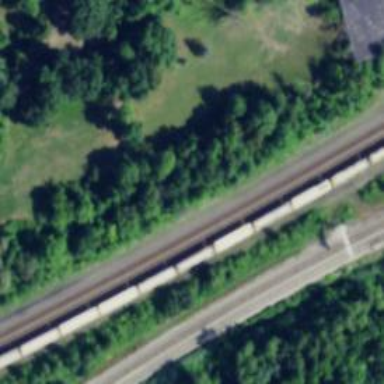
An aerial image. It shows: Railway track.